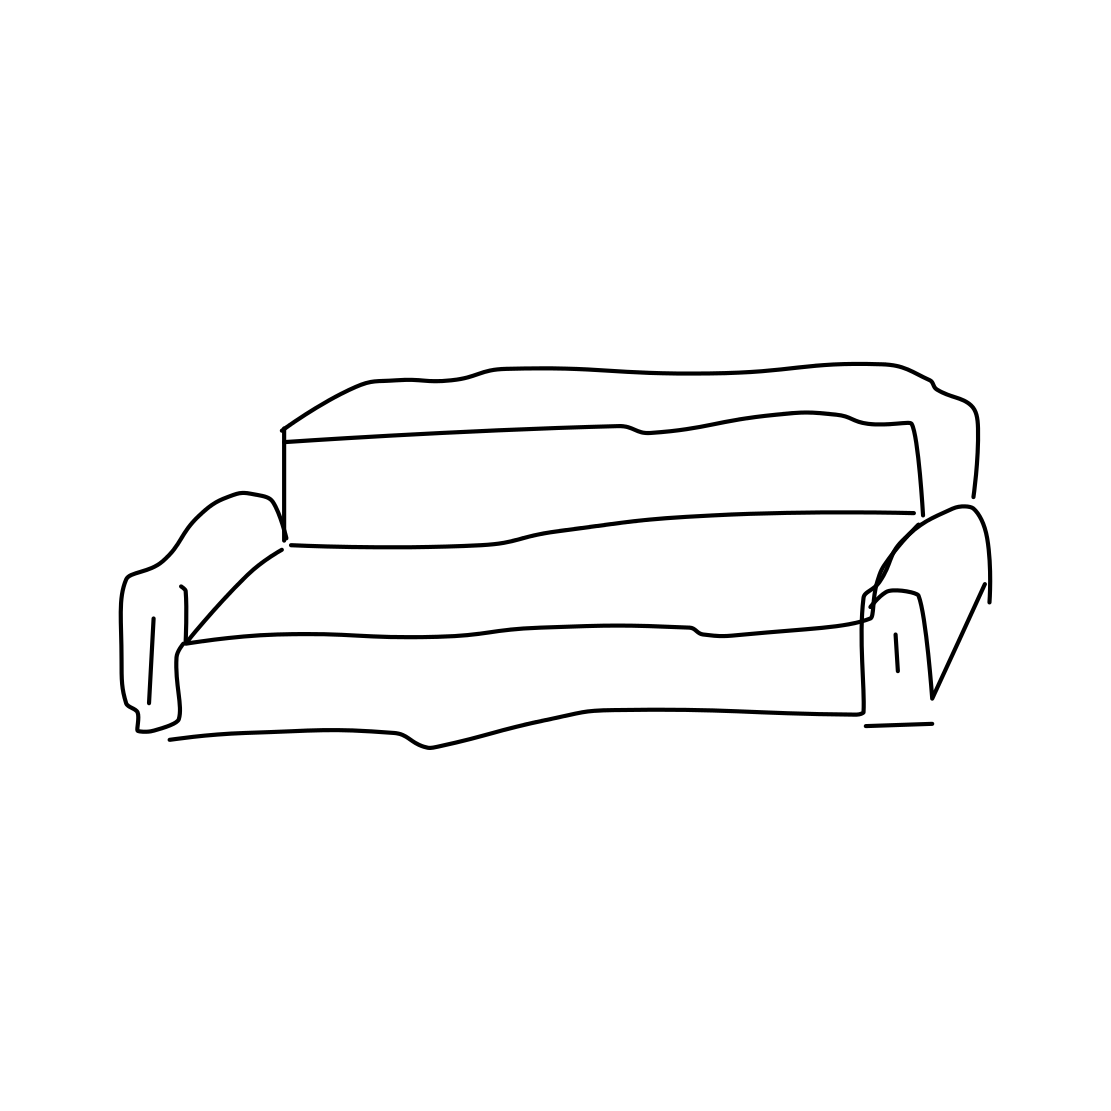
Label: couch